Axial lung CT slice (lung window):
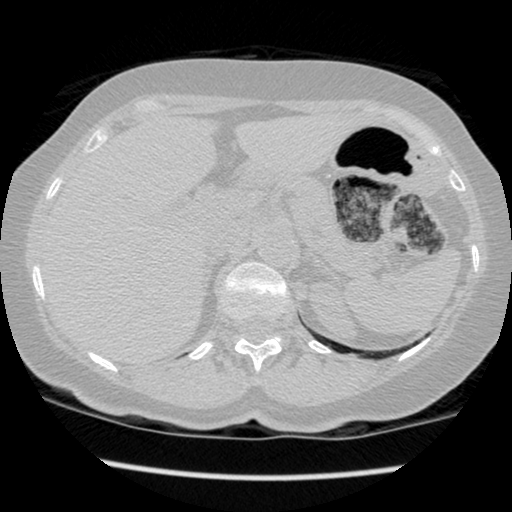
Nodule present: no